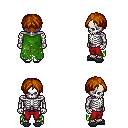
a pixel art fantasy rpg character, male body template, skeleton, green tattered cape, red pants, brunette parted hairstyle, gray slippers, four views (front, back, left, right), 2x2 character sprite sheet, small pixel art, hard edges, no anti-aliasing